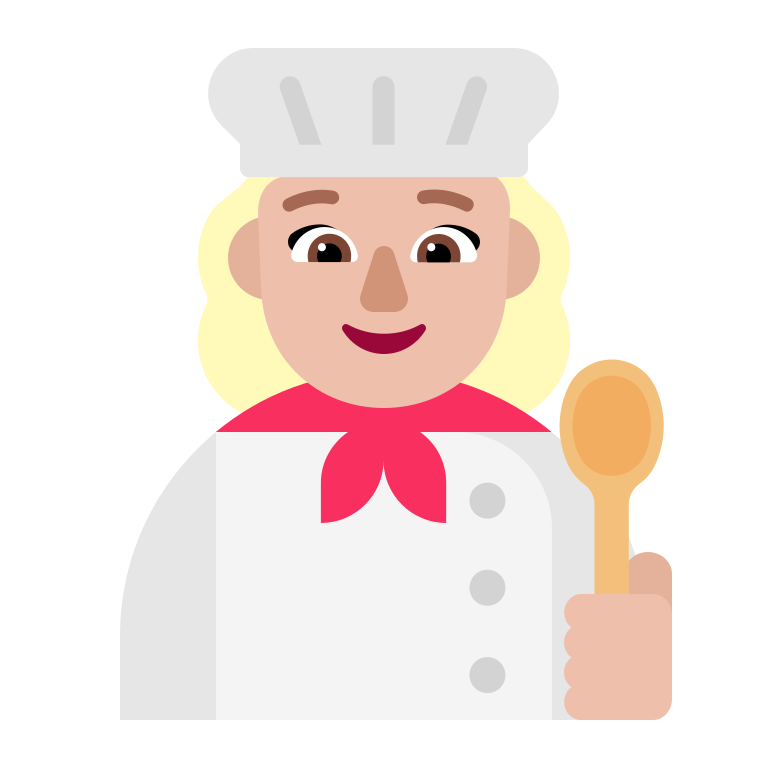
woman cook flat  light